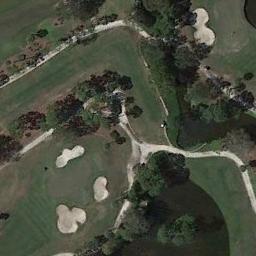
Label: golf_course